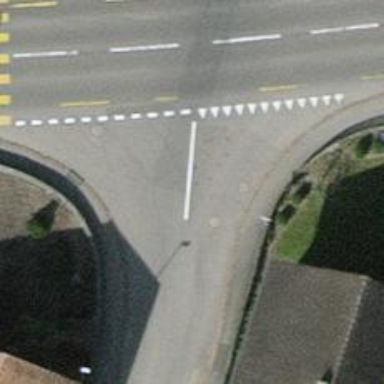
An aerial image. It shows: Unmarked crossing on footway.